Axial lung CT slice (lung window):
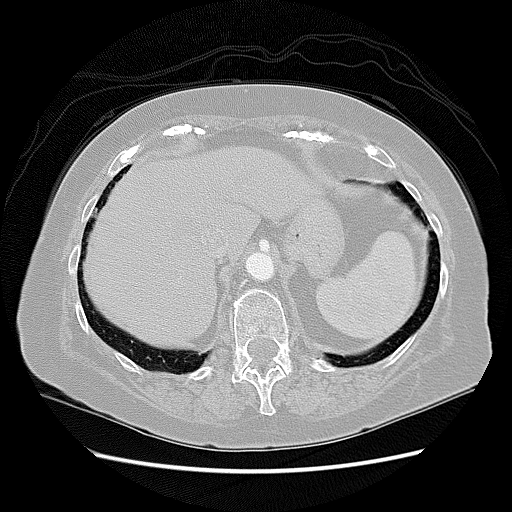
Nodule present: no